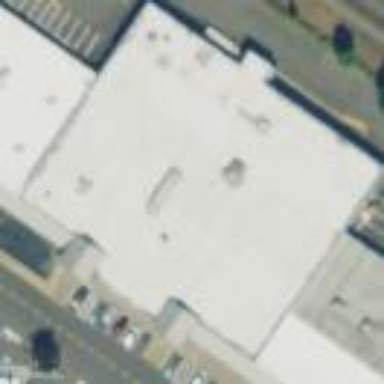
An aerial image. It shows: Building.